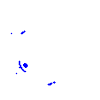
Particle: pion